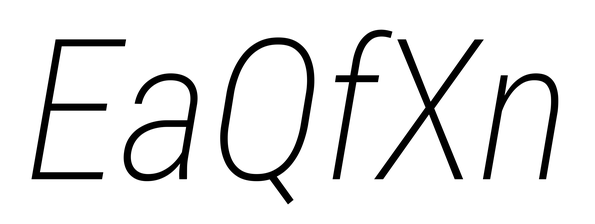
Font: Roboto-Italic_Condensed_ExtraLight_Italic